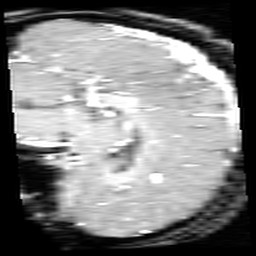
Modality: inplaneT1
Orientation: sagittal
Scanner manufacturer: ge
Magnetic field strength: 3 T
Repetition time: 0.2 s
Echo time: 0.0036 s